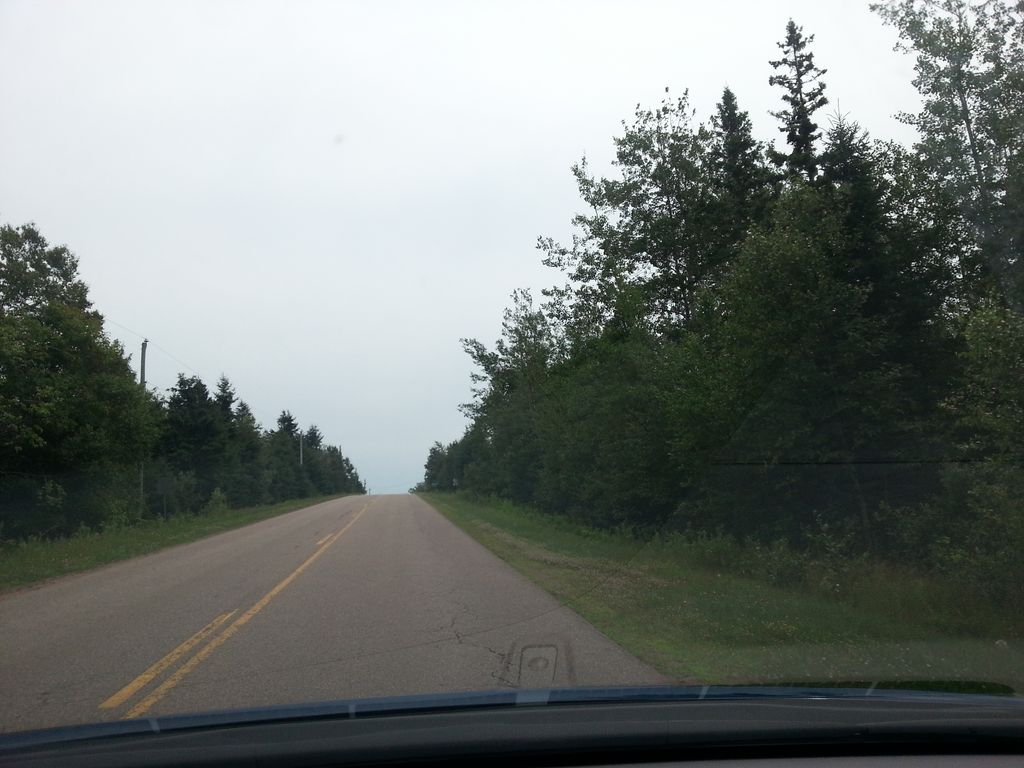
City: charlottetown